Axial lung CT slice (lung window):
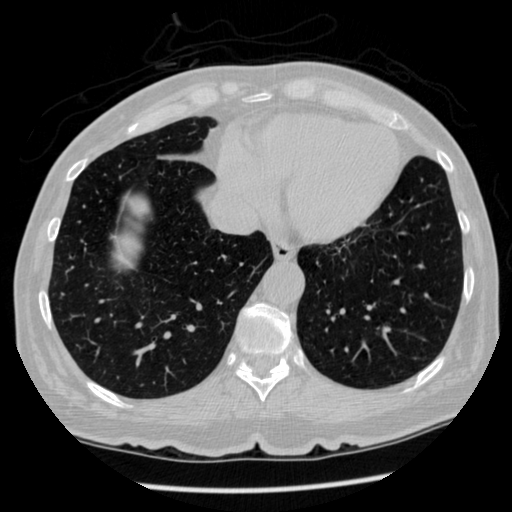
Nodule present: no